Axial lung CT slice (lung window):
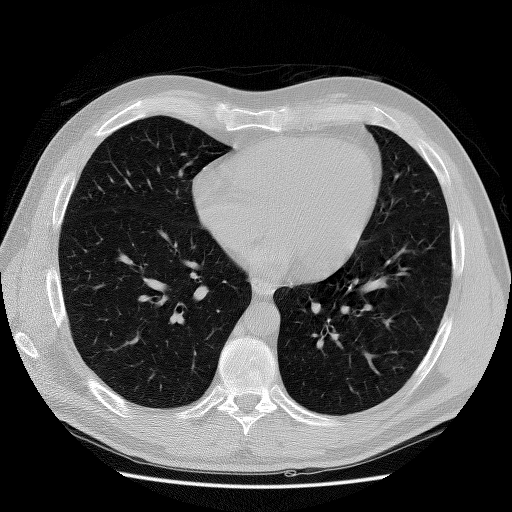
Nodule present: no